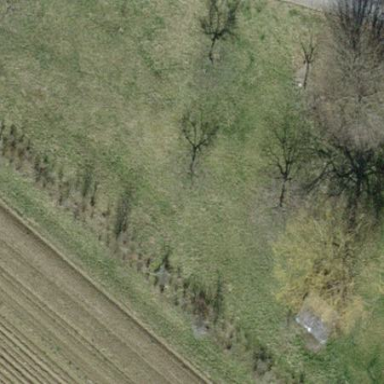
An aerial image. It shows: Orchard.